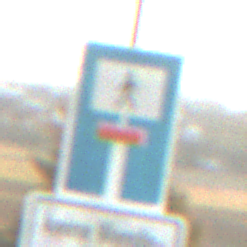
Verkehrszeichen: SackgasseFussgaengerDurchlaessig
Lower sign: HinweisGeaenderteVorfahrtVerkehrsfuehrungVerkehrsregelung3
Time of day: SunriseSunset
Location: Outdoor (Nature)
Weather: PartlyCloudy
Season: NotSpecified
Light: Natural